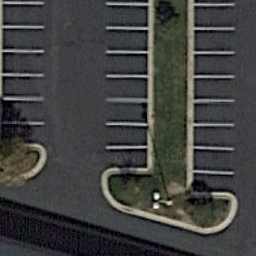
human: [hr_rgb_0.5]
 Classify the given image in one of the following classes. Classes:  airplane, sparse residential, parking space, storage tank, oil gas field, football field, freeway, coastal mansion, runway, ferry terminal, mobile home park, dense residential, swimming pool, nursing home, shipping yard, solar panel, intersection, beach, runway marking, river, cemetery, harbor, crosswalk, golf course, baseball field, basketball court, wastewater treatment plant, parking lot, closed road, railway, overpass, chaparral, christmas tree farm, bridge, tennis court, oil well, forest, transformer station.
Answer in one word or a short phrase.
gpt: parking space